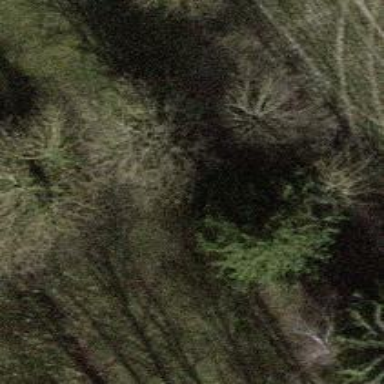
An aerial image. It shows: Evergreen tree with needle-leaved leaves.